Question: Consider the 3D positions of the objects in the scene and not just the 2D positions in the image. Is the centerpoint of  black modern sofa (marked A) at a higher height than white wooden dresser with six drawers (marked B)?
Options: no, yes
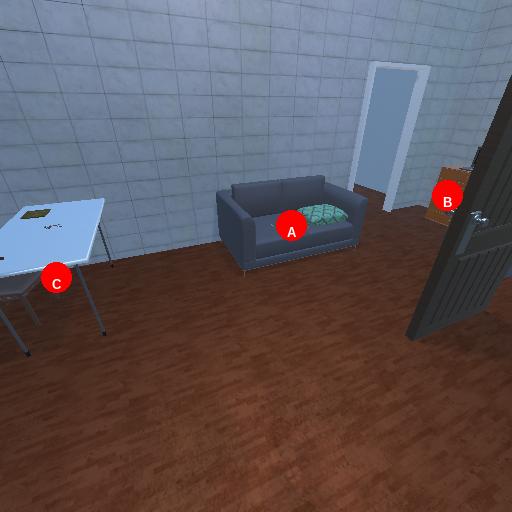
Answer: no